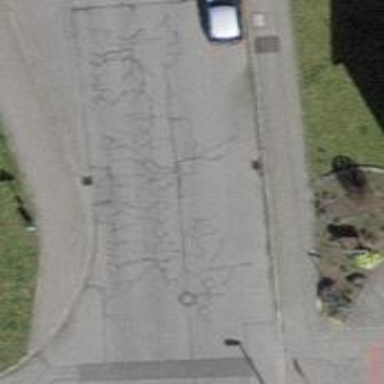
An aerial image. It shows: Bus stop with designated stop position for public transport.